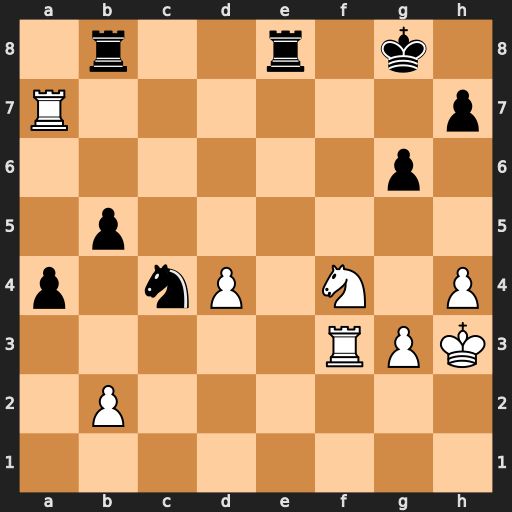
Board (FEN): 1r2r1k1/R6p/6p1/1p6/p1nP1N1P/5RPK/1P6/8
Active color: w
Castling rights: -
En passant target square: -
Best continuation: Nd5 Rf8 Nf6+ Rxf6 Rxf6